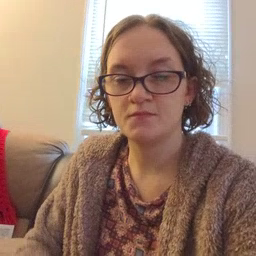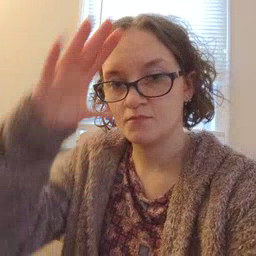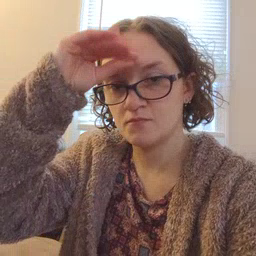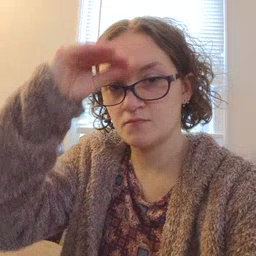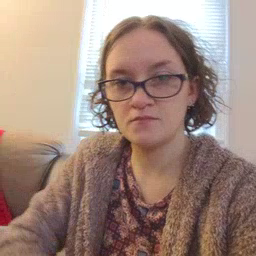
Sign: boy